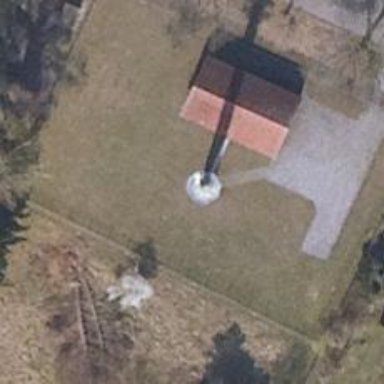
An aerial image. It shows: Communication tower.